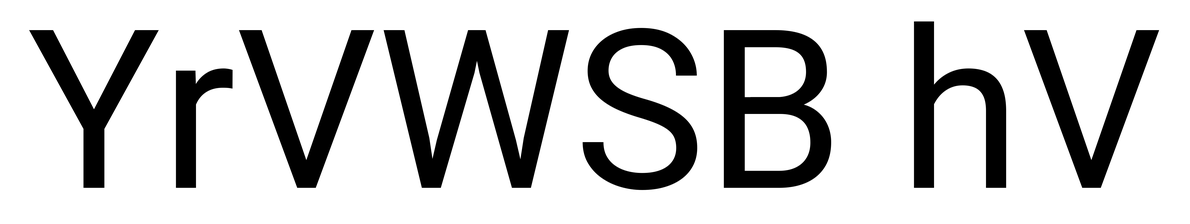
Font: Roboto_Regular